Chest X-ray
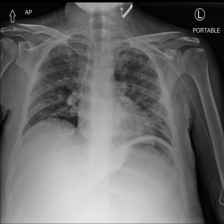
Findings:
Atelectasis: negative
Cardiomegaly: negative
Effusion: negative
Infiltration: negative
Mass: negative
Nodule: negative
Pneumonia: negative
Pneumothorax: positive
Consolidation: negative
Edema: negative
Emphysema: positive
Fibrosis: negative
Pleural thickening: negative
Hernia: negative